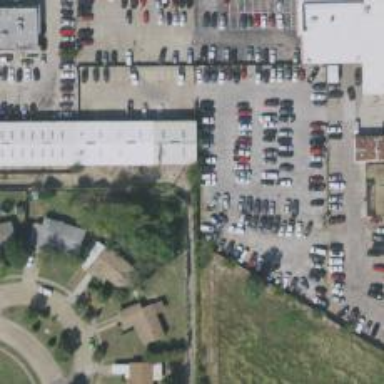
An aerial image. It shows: Alley classified as service road.